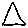
Label: triangle